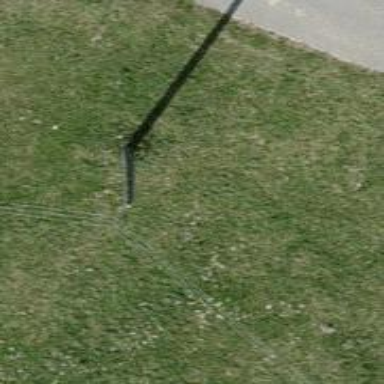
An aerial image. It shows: Mast tower used for communication.